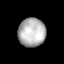
Tissue: lung
Cell type: Endothelial cells
Senescence score: 0.567
Nuclear area (px): 752
Mean DAPI intensity: 181.414